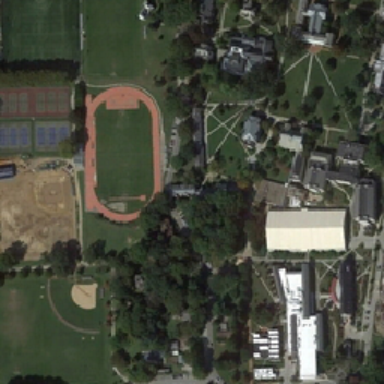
There are many trees and many houses near the playground .